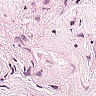
Metastatic tissue present: no